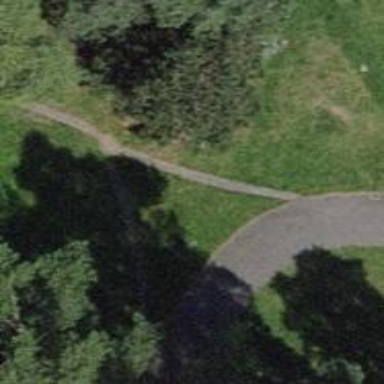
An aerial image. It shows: Path with sett surface.